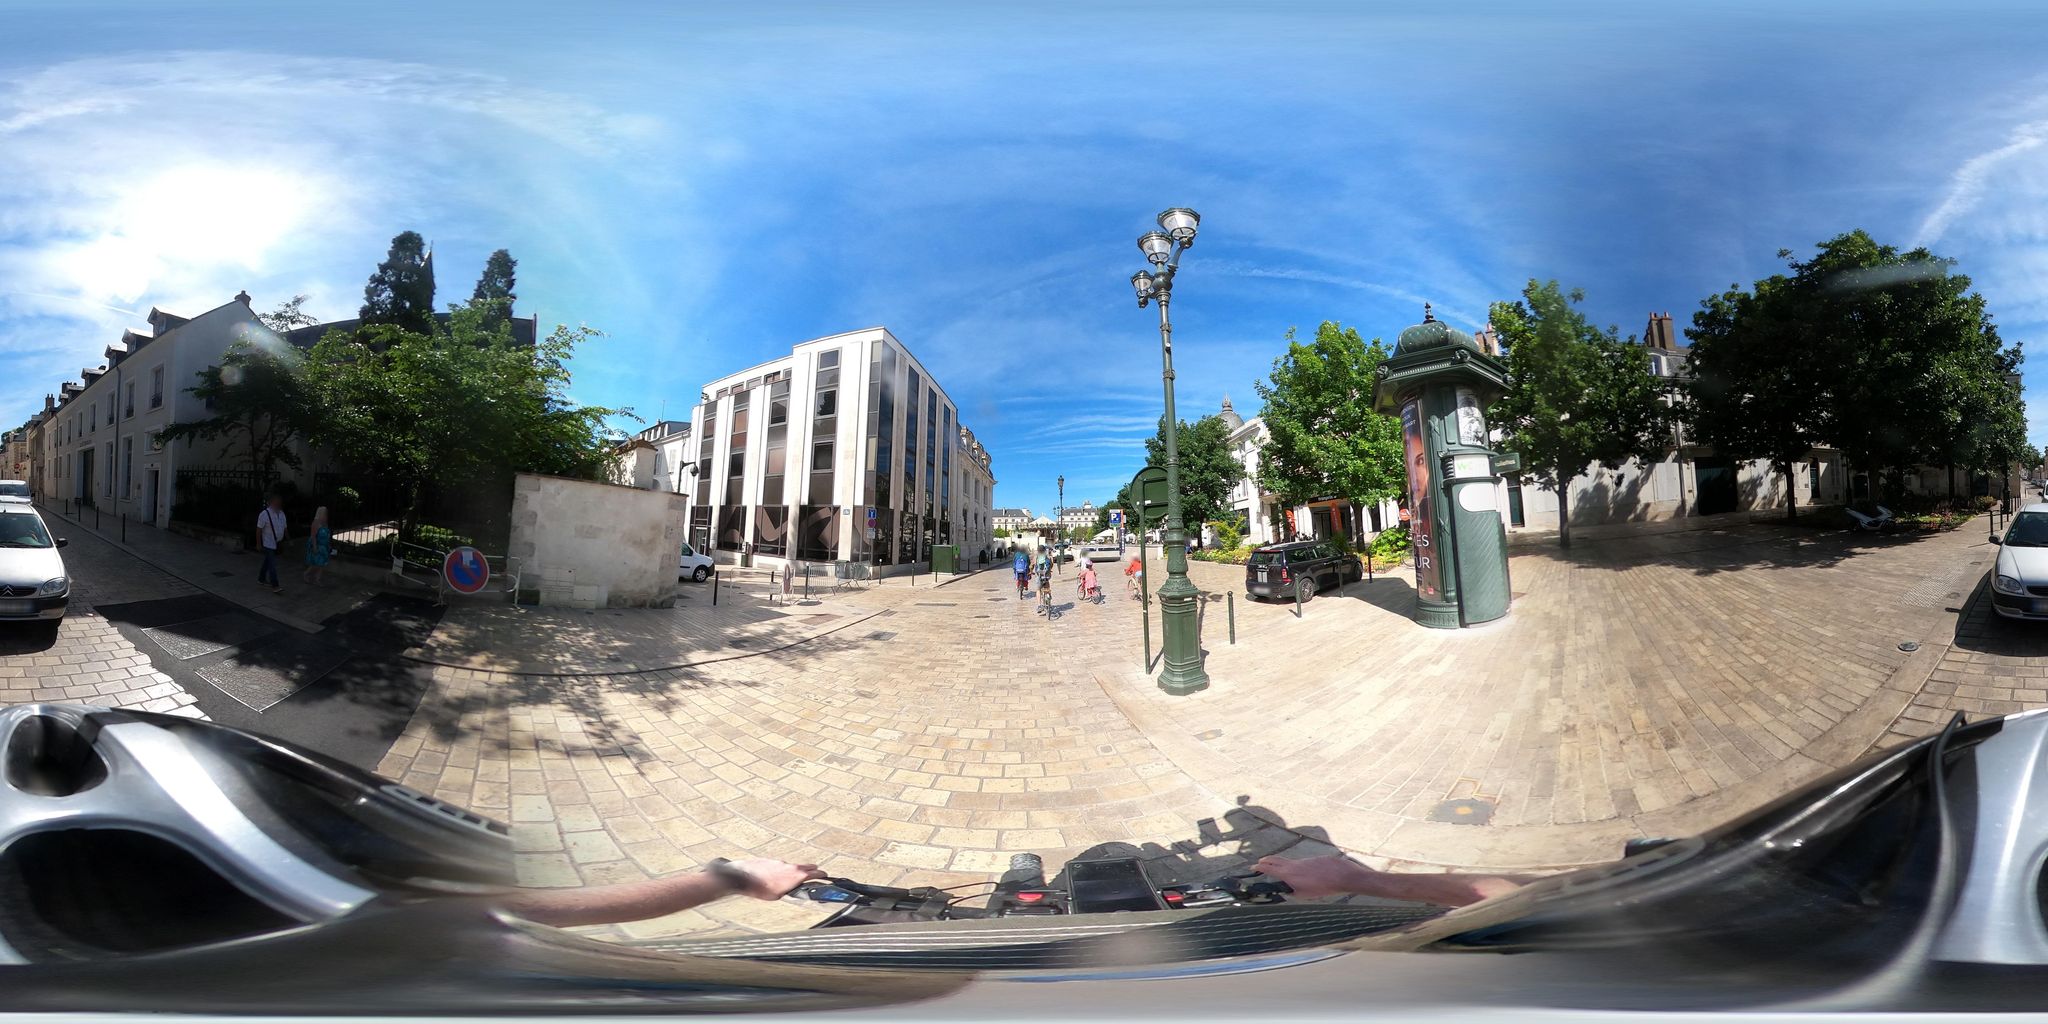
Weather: clear
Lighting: day
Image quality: good
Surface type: cycling surface
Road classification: residential
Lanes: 1
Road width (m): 5
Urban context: urban centre
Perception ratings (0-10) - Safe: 3.35, Lively: 4.43, Beautiful: 7, Boring: 2.69, Depressing: 4.79, Wealthy: 6.25